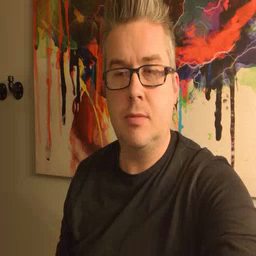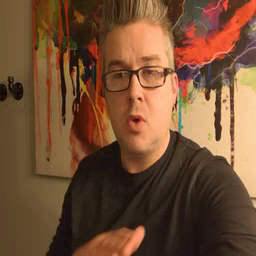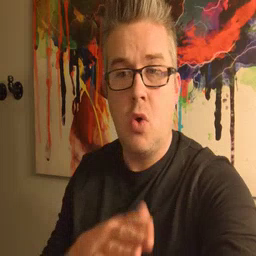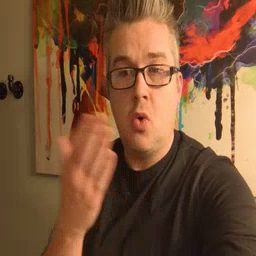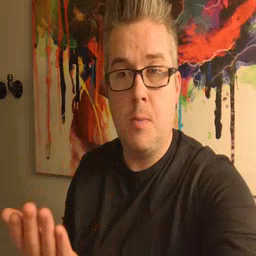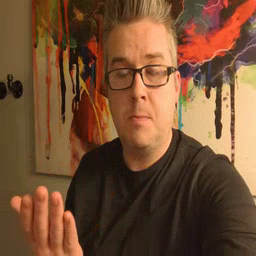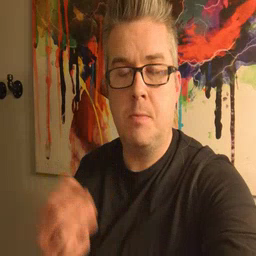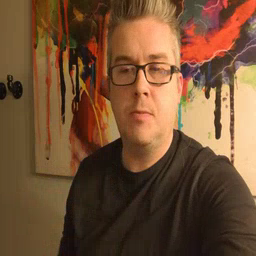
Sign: open